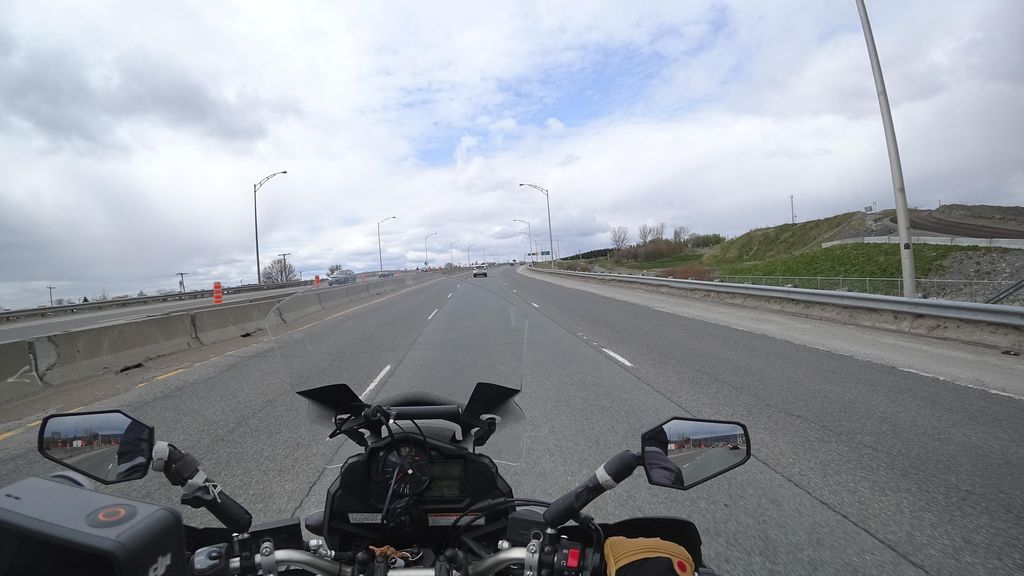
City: quebec_city